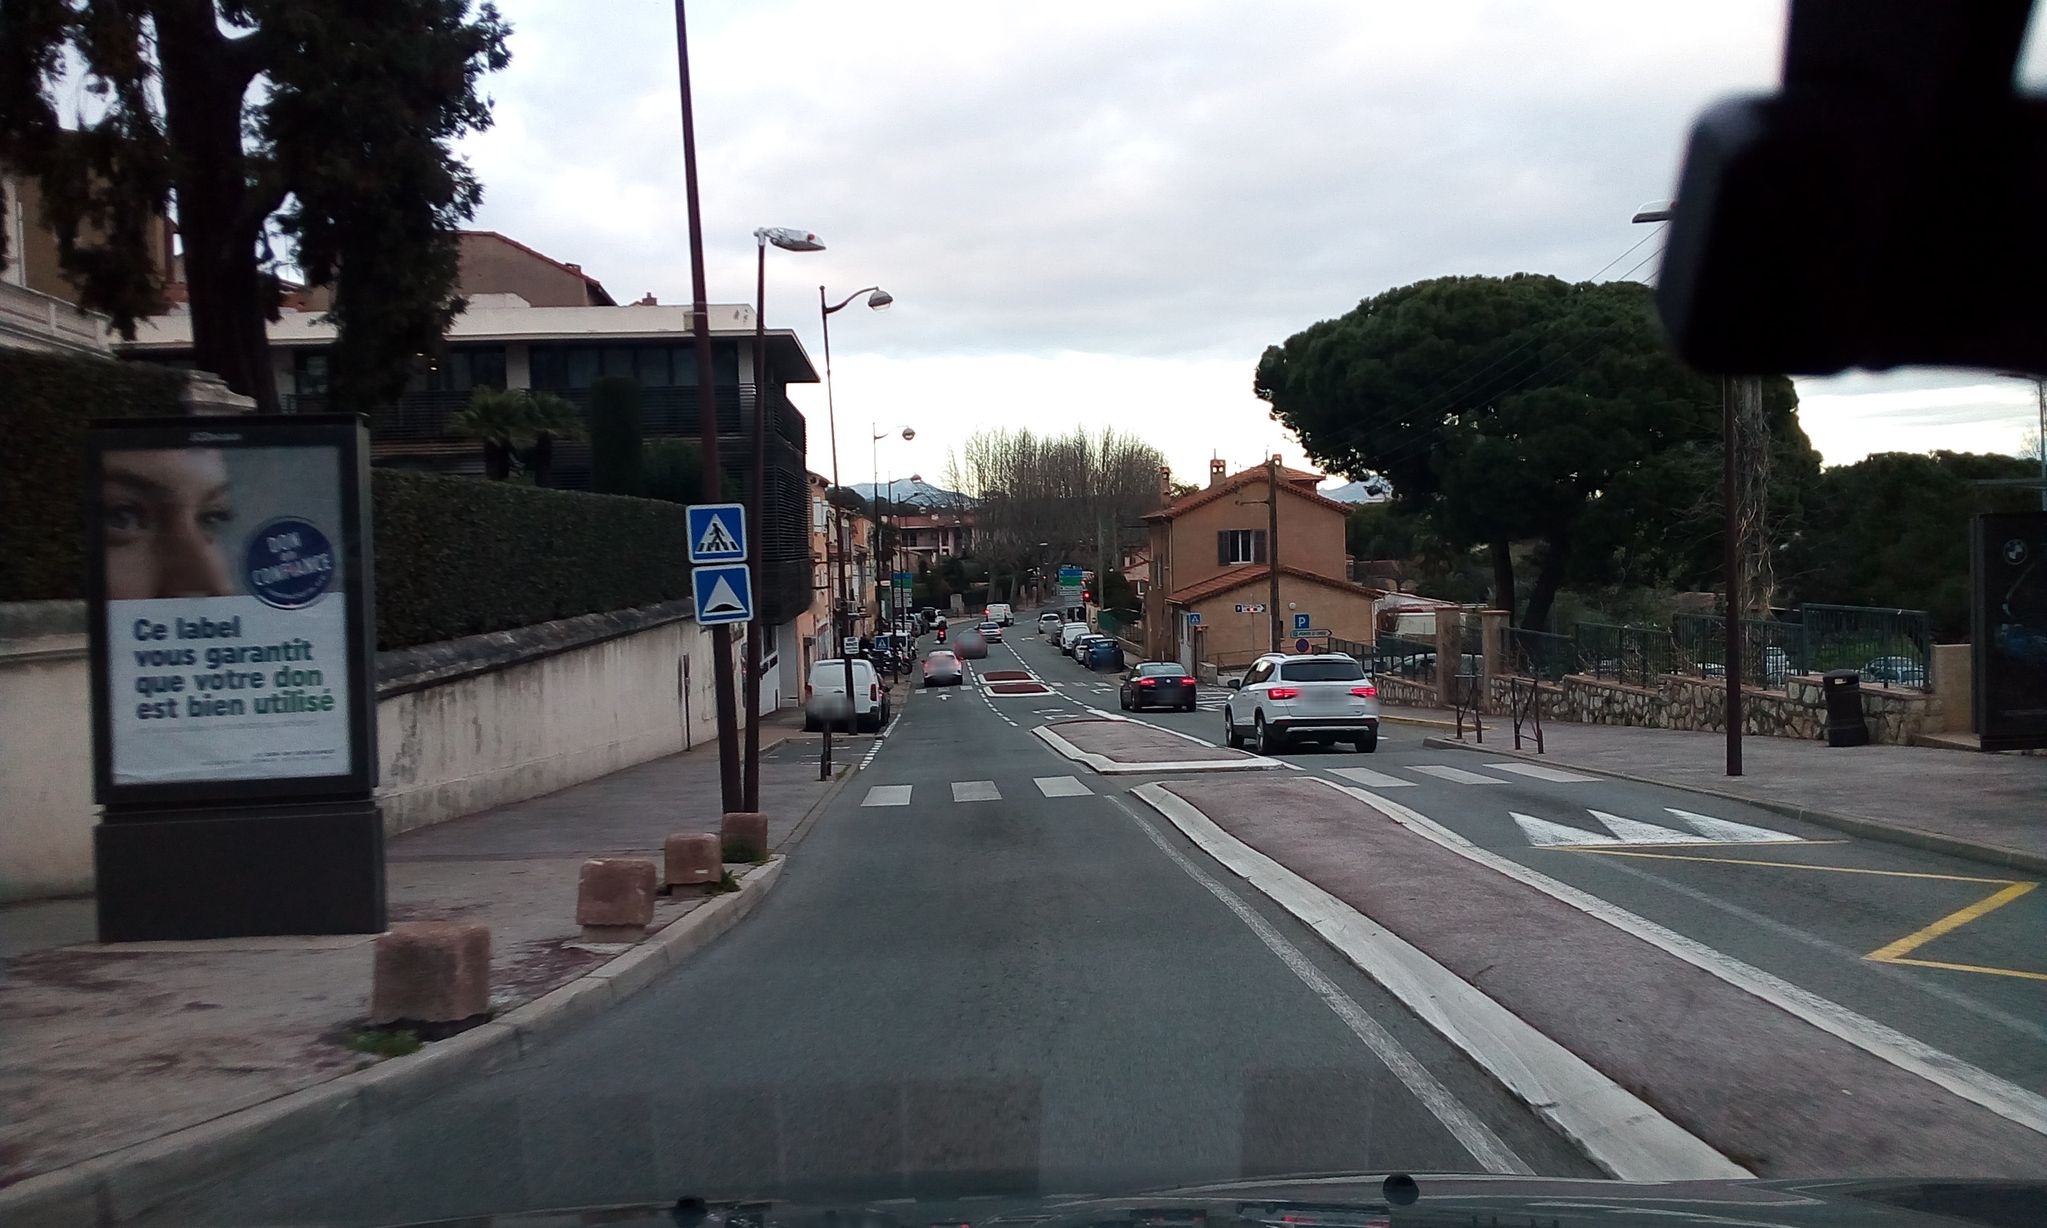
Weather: cloudy
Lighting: day
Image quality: good
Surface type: driving surface
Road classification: living_street, tertiary
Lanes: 1
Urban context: dense urban cluster
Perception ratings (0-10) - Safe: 5.78, Lively: 8.64, Beautiful: 7.19, Boring: 1.39, Depressing: 2.11, Wealthy: 5.95